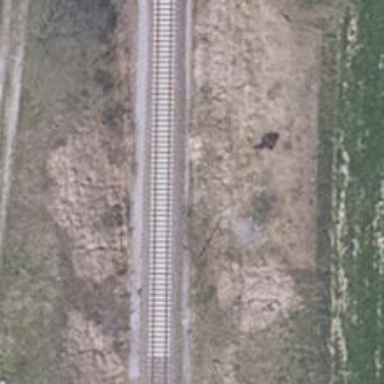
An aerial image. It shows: Railway switch.